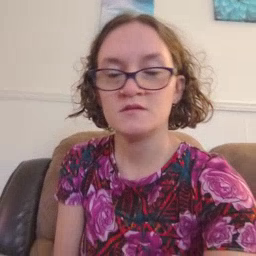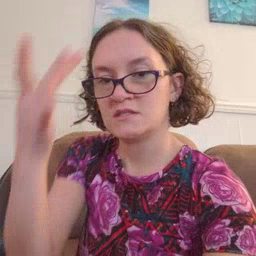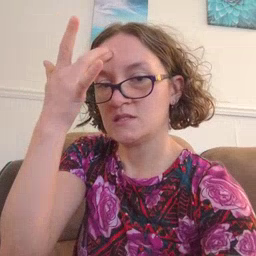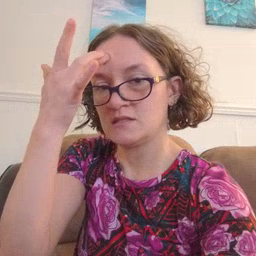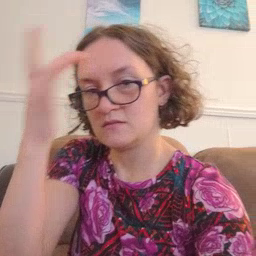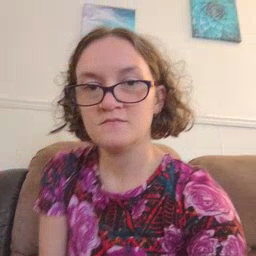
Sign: sick